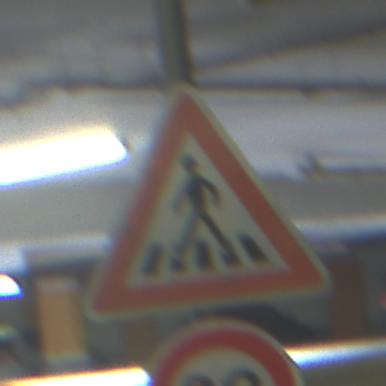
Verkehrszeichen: FussgaengerueberwegRechts
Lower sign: Geschwindigkeit30
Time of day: NotSpecified
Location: Indoor (Special)
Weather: NotSpecified
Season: NotSpecified
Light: Artificial